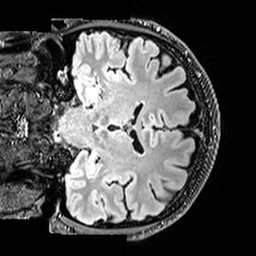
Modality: T2w
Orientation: coronal
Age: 35
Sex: male
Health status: healthy
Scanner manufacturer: siemens
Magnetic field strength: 3 T
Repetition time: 5 s
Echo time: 0.397 s